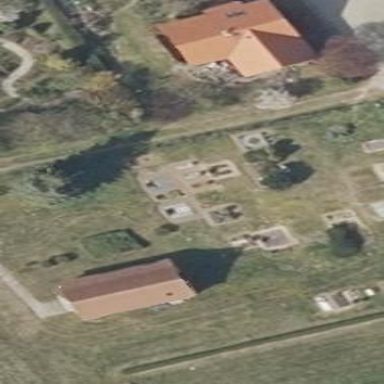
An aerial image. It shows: Cemetery.